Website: macys
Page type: billing-address
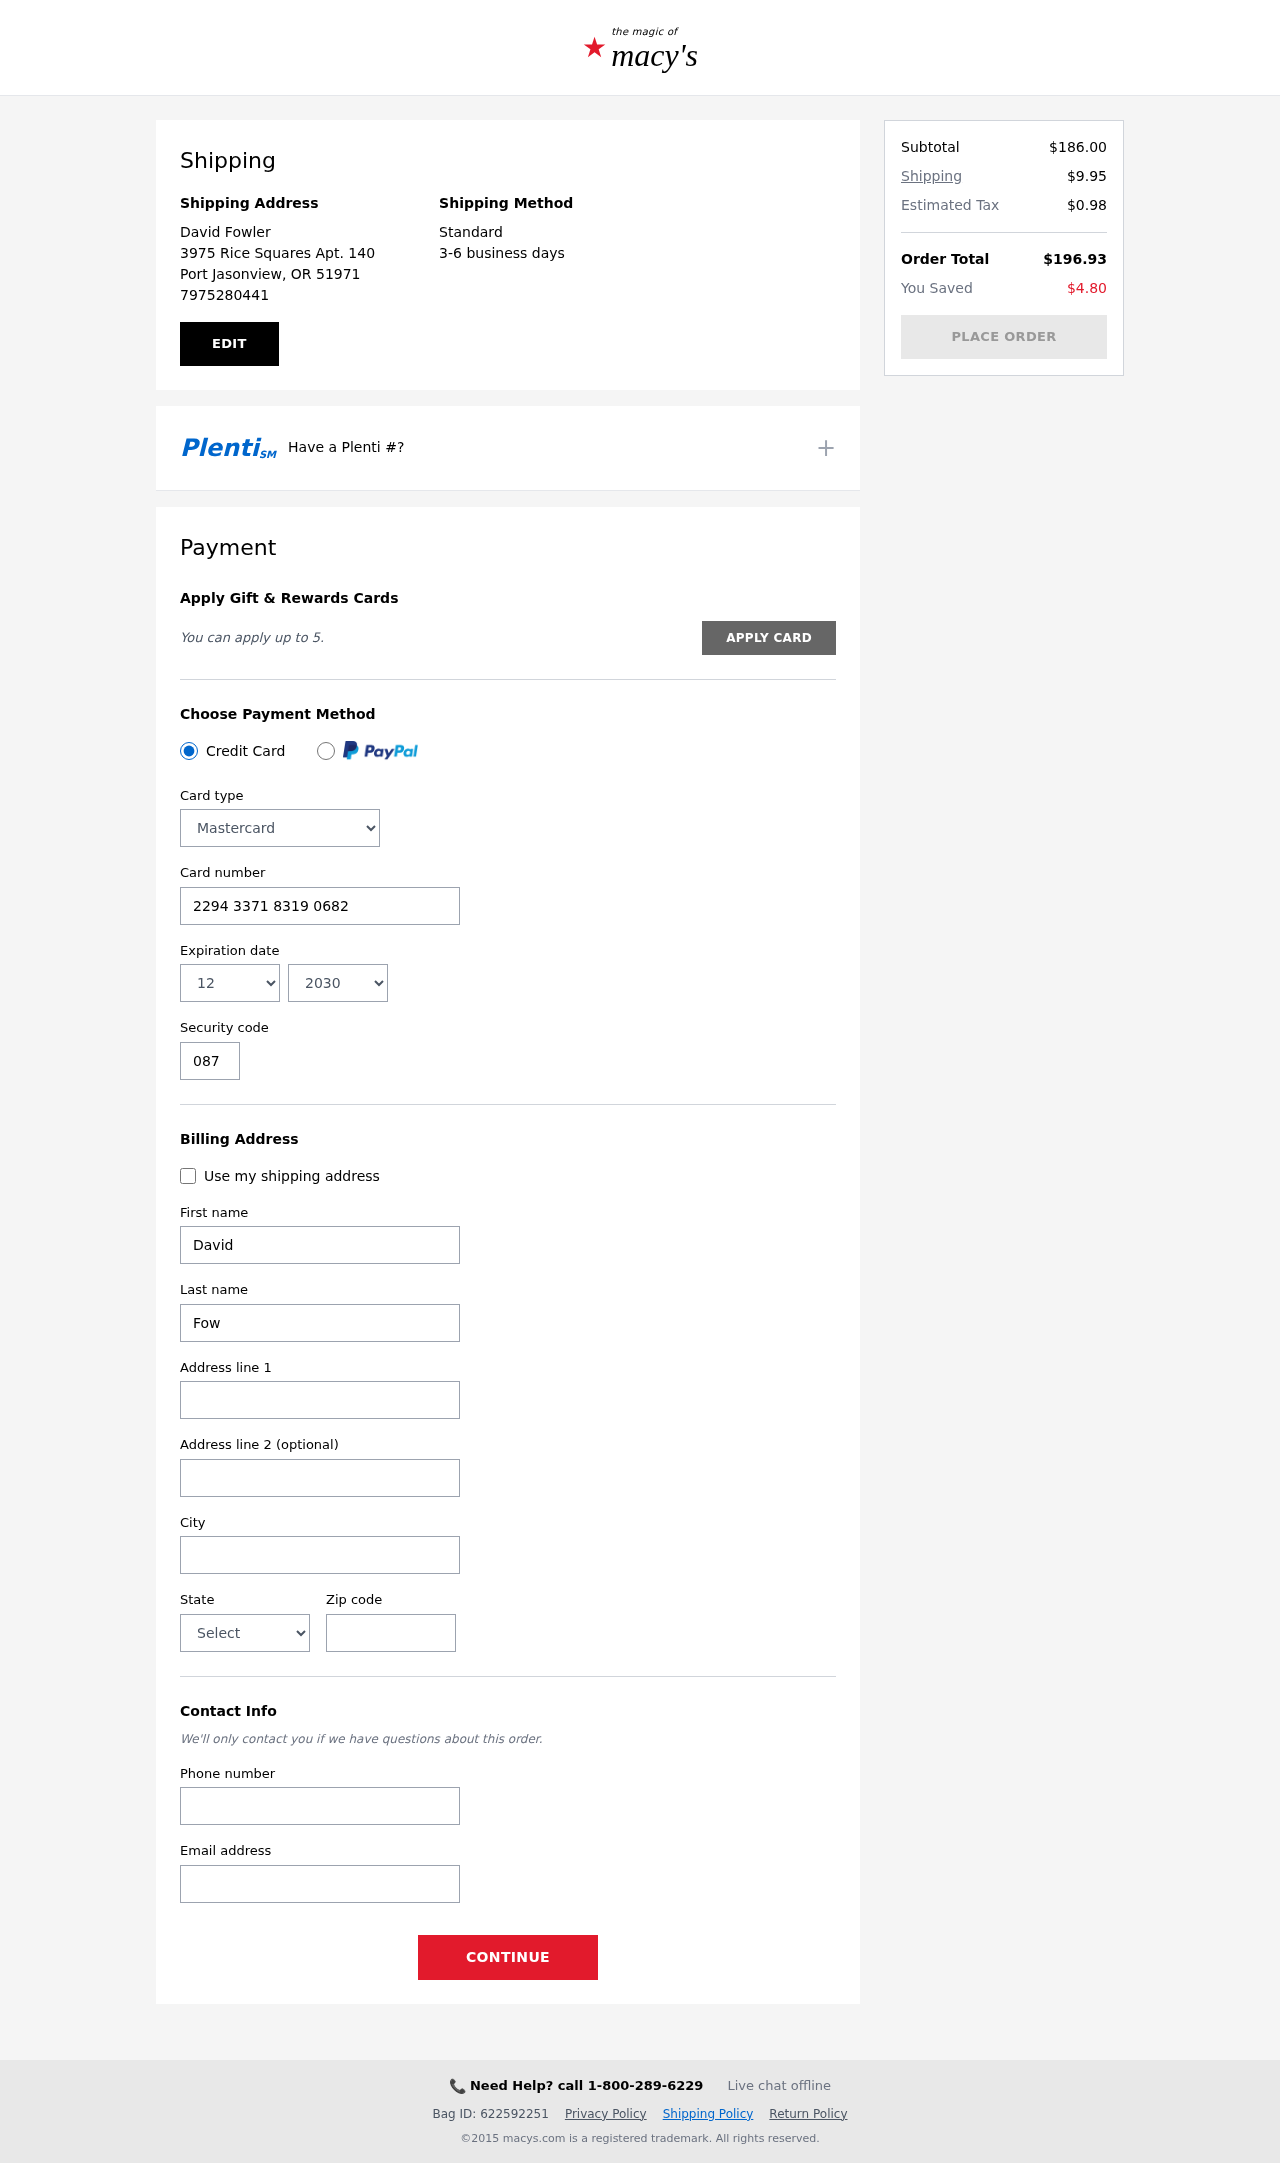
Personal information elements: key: PII_CARD_CVV
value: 087
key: PII_CARD_EXPIRY_MONTH
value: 12
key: PII_CARD_EXPIRY_YEAR
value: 30
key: PII_CARD_NUMBER
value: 2294 3371 8319 0682
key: PII_CARD_TYPE
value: Mastercard
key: PII_CITY
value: Port Jasonview
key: PII_CITY_STATE_ZIP
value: Port Jasonview, OR 51971
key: PII_EMAIL
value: dfowler@yahoo.com
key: PII_FIRSTNAME
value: David
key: PII_FULLNAME
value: David Fowler
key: PII_LASTNAME
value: Fowler
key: PII_PHONE
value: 7975280441
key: PII_POSTCODE
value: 51971
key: PII_STATE
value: Oregon
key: PII_STREET
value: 3975 Rice Squares Apt. 140
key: PII_STREET2
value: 6735 Ward Walk
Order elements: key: ORDER_SUBTOTAL
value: $186.00
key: ORDER_SHIPPING_COST
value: $9.95
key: ORDER_TAX
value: $0.98
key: ORDER_TOTAL
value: $196.93
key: ORDER_SAVINGS
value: $4.80